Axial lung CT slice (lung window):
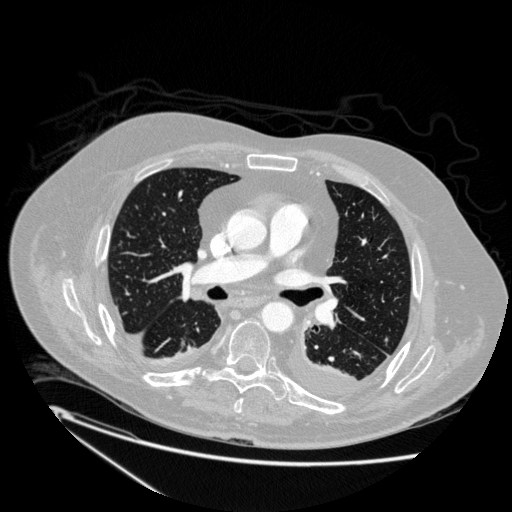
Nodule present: no